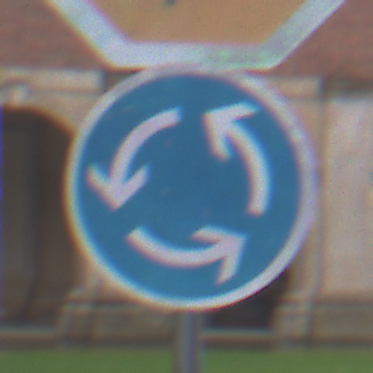
Verkehrszeichen: Kreisverkehr
Zusatzzeichen oben: Stop
Umgebung: Outdoor, Urban
Tageszeit: Midday
Wetter: Overcast
Licht: Natural
Jahreszeit: NotSpecified
Kontrast: LowContrast